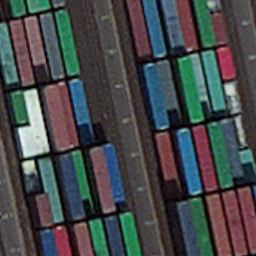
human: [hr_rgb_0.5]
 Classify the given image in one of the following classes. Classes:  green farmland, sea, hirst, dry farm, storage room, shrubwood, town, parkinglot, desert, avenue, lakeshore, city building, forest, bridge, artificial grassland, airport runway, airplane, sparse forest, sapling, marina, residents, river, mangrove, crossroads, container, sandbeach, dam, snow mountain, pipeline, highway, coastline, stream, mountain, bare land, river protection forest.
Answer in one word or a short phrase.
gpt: container